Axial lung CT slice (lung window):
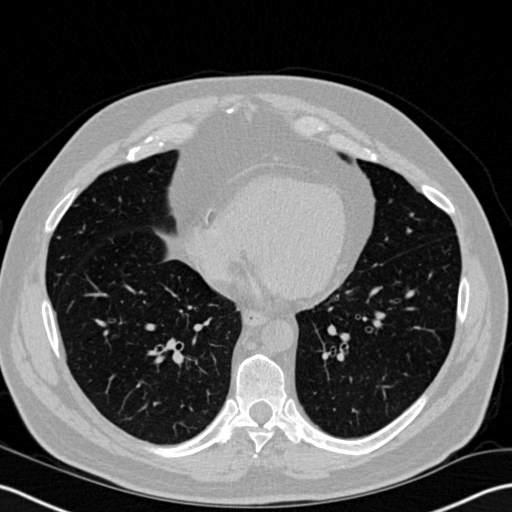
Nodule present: no